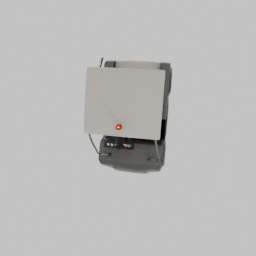
Label: mechanical